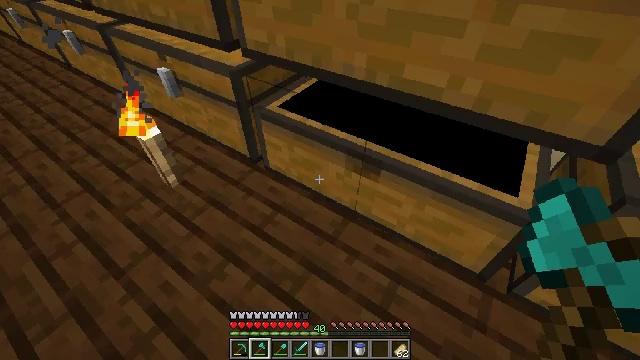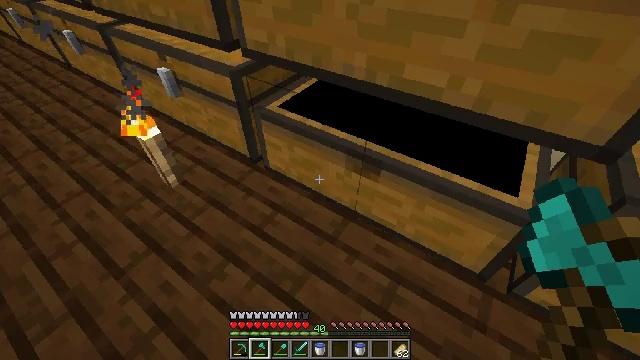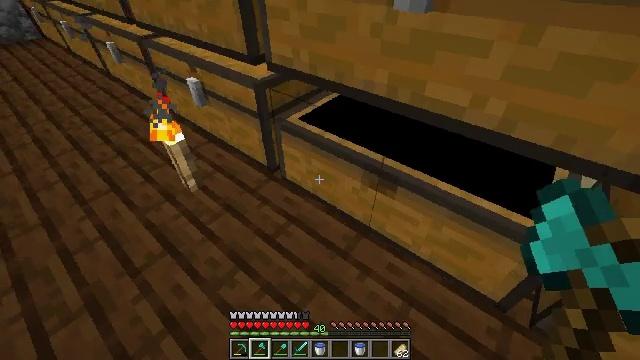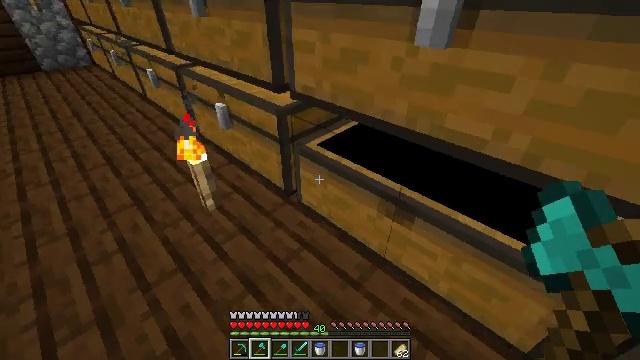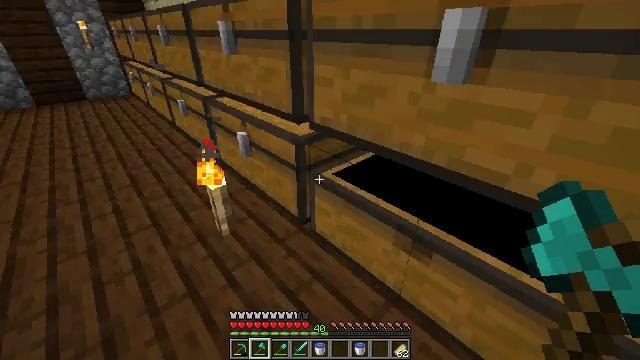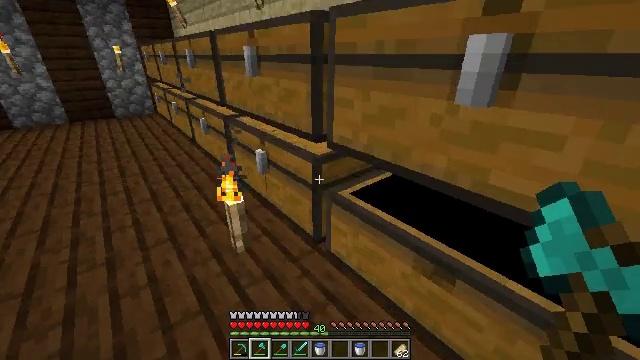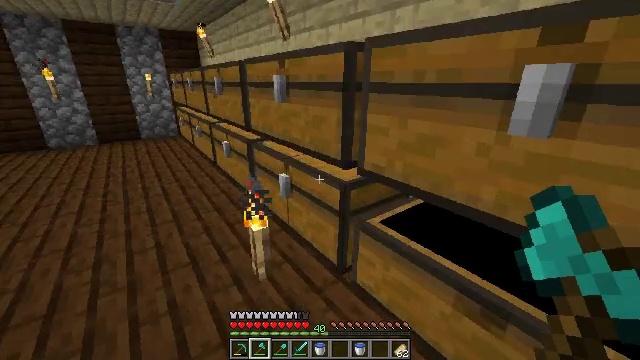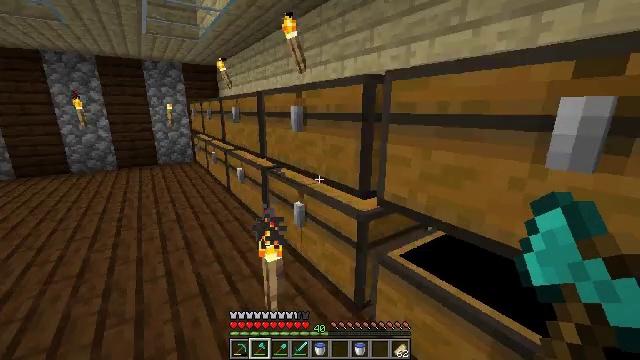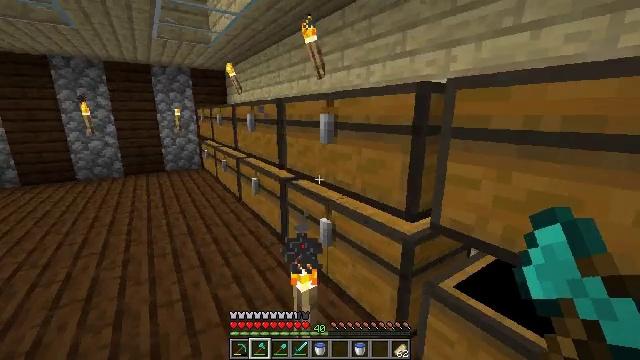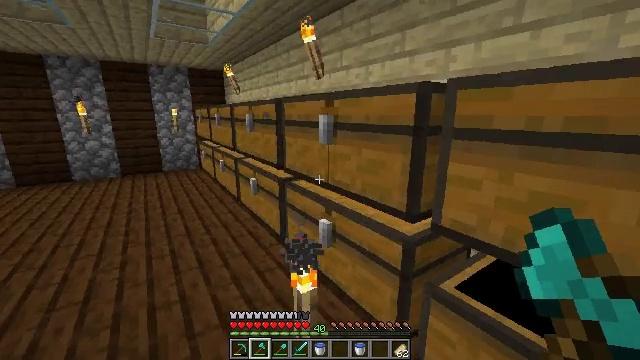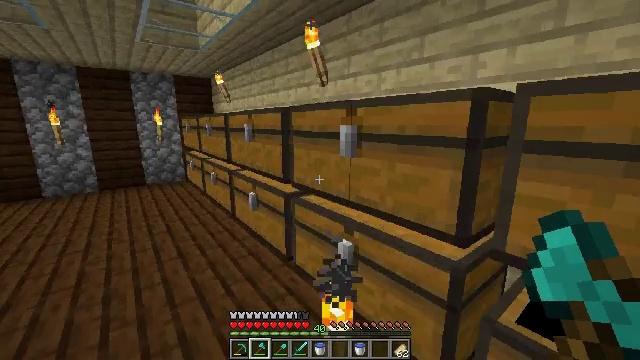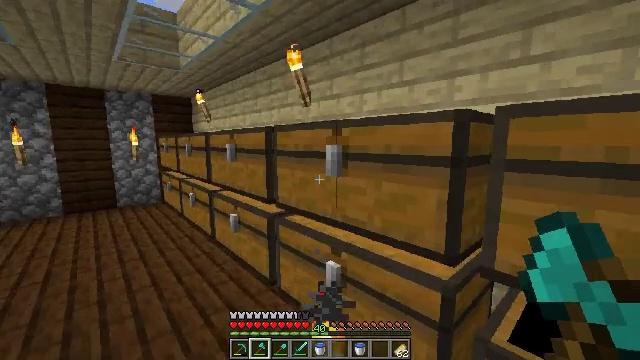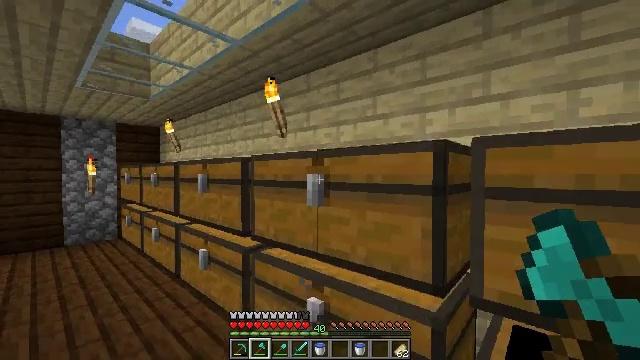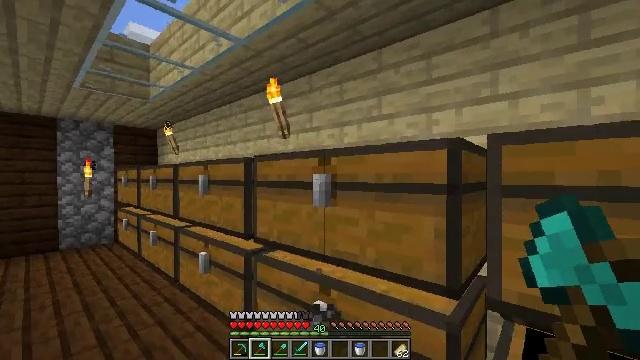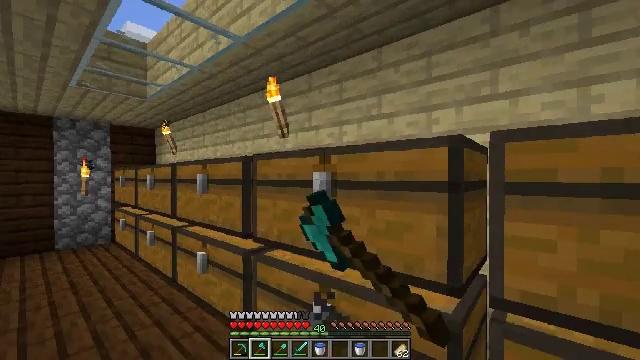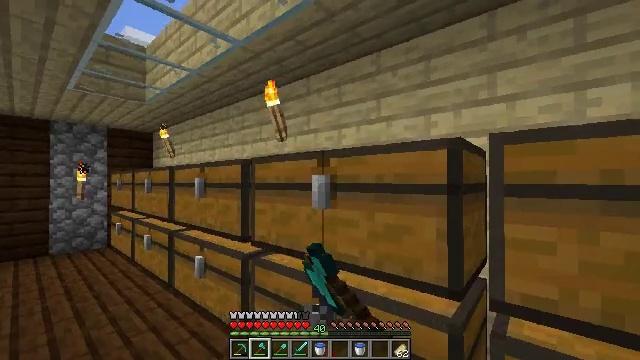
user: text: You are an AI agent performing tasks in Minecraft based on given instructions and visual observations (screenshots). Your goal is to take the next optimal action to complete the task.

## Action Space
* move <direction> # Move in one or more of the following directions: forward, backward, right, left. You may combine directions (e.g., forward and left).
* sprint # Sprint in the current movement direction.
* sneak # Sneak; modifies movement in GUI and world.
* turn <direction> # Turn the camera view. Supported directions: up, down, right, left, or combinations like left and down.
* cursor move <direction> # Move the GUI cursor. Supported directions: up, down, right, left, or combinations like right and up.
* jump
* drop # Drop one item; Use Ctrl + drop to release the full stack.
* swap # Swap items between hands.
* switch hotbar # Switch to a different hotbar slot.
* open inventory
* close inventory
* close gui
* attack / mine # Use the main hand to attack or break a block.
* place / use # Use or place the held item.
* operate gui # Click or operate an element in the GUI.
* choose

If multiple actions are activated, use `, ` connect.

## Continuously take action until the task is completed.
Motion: motion action
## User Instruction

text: Remove a diamond axe from the inventory.
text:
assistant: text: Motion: close gui
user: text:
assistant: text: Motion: turn left and up
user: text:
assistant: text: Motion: turn left and up
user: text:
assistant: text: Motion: turn left and up
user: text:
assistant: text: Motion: move left, turn left and up
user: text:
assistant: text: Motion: move forward and move left, turn left and up
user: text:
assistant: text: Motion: move forward and move left, turn left and up
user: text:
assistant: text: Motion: move forward and move left, turn up
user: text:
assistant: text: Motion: move forward and move left
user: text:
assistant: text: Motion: move forward and move left, turn right and up
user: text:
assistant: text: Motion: turn right and up
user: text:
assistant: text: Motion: turn right and up
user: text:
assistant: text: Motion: use / place
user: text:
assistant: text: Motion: use / place
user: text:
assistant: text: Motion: use / place
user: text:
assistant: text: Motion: no_op
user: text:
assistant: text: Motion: no_op
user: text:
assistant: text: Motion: open gui
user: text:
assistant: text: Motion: no_op
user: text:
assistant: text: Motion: no_op
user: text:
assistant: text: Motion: no_op
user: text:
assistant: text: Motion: no_op
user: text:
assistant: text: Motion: no_op
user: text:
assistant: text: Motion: no_op
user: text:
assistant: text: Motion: cursor move right
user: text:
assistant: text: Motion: cursor move right
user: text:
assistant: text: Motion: no_op
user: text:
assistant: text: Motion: no_op
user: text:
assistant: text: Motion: no_op
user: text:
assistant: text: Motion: no_op